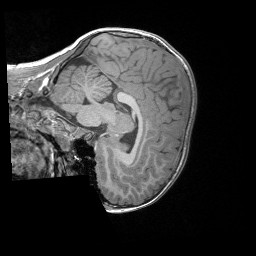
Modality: T1w
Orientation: sagittal
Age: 7
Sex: male
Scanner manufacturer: siemens
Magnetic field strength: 3 T
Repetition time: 1.65 s
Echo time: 0.00203 s